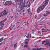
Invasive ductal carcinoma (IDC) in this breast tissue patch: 1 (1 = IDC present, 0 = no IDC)